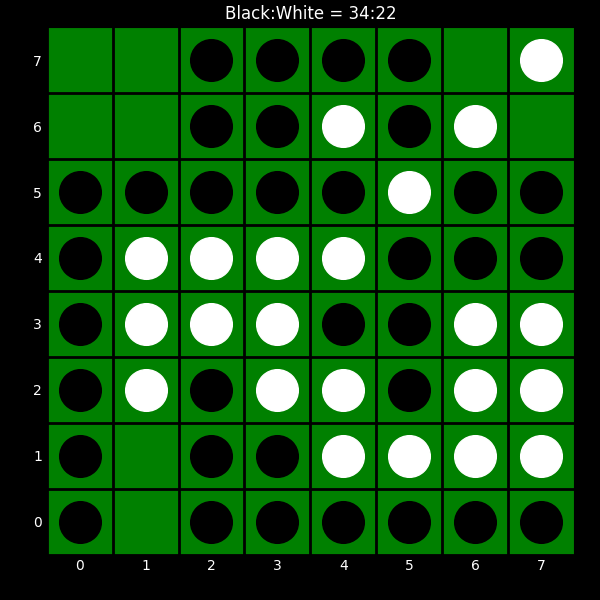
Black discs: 34
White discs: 22